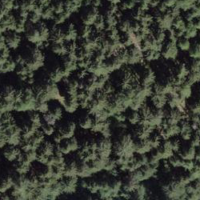
EUNIS habitat code: 43
Species observed at this site:
Cervus elaphus